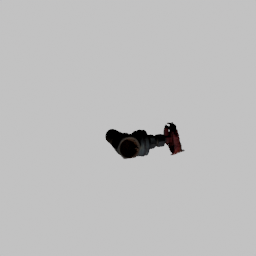
Label: mechanical